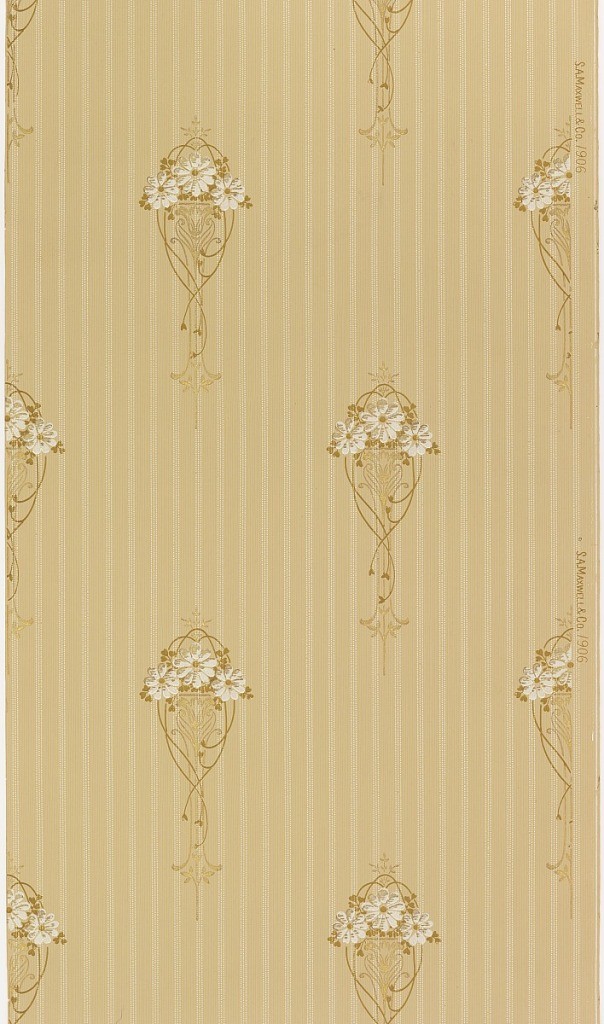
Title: Sidewall
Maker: Maxwell & Co., S.A., Chicago, Illinois, USA
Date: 1905–1915
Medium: Machine-printed paper, liquid mica
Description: Floral bouquets, with a daisy-like flower, printed on a striped background.